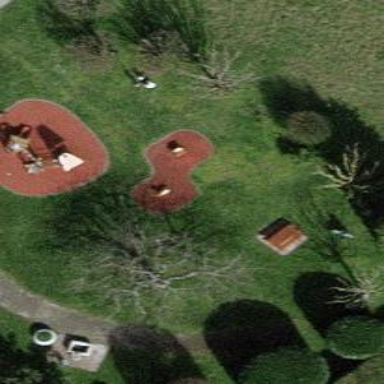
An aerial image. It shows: Playground with springy equipment.